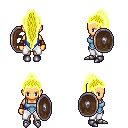
a pixel art fantasy rpg character, female body template, human, tanned skin, blue vest, white pants, gold extra-long topknot hairstyle, leather bracers, metal boots, shield, four views (front, back, left, right), 2x2 character sprite sheet, small pixel art, hard edges, no anti-aliasing